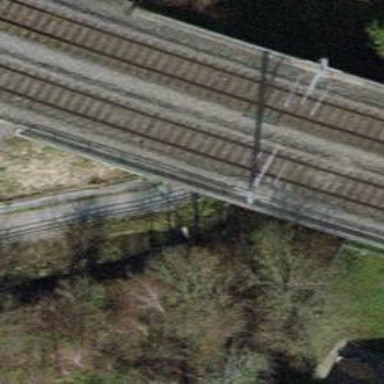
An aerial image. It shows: Railway bridge with electrified contact line. There is one track on the bridge.